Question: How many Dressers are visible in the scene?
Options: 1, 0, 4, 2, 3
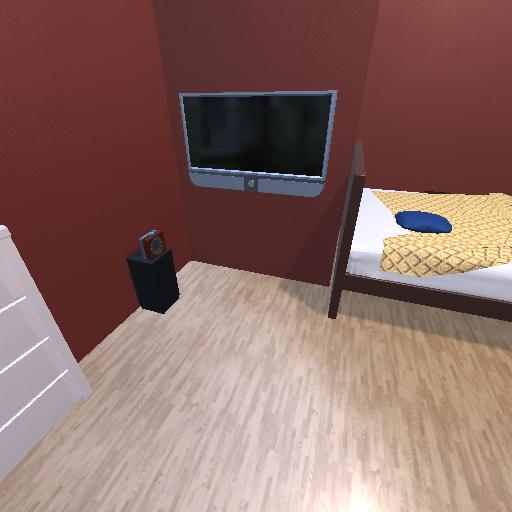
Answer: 1